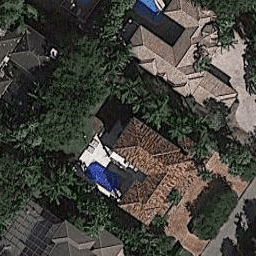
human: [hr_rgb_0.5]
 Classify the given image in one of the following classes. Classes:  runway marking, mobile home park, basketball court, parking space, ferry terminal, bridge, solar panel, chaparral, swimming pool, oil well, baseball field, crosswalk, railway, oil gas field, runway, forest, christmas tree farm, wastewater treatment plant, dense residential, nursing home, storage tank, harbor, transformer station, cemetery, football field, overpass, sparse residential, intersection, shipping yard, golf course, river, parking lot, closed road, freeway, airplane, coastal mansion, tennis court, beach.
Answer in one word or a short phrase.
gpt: coastal mansion